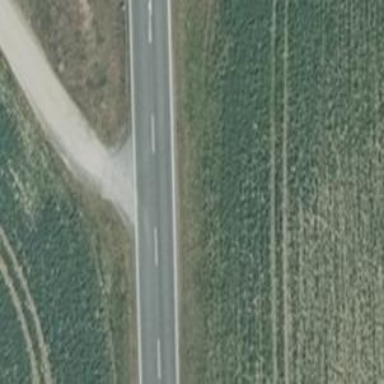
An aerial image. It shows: Secondary road with asphalt surface.